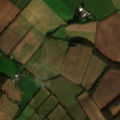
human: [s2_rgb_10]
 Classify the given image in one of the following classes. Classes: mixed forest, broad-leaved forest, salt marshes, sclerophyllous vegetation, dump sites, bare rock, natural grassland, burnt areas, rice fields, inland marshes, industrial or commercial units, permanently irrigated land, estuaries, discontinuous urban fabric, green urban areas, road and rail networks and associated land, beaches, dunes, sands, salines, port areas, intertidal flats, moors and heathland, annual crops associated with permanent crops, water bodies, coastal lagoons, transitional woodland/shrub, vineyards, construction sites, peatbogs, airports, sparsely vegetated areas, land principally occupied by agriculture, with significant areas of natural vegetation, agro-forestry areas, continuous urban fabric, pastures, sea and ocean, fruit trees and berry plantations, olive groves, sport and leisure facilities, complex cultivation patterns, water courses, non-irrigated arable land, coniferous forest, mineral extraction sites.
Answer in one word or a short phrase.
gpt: non-irrigated arable land, pastures, mixed forest